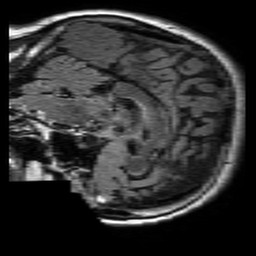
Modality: FLAIR
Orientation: sagittal
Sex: female
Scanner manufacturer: philips
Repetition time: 11 s
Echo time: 0.125 s